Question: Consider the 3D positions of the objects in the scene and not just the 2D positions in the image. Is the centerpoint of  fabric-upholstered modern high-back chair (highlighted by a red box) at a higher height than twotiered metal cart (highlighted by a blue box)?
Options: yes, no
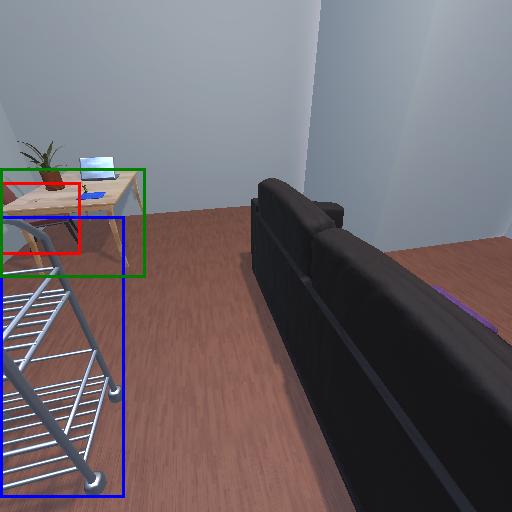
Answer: yes